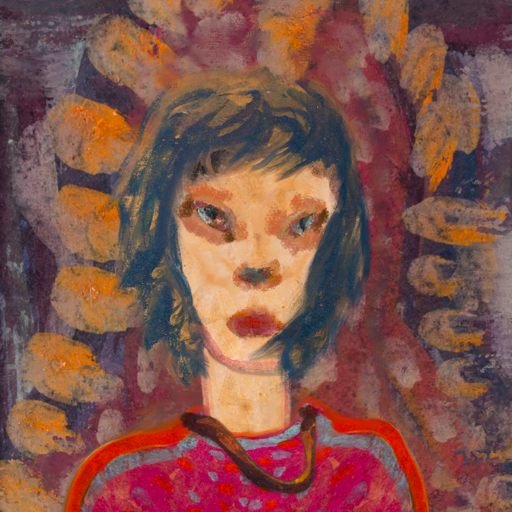
Background: Doll, Head And Neck Front: Childish, Face Front: Boggyland, Bust: Sisters, Hair Front: InTheSun, Head Accessory: Blank, Second Necklace: Comrade, Necklace: Blank, Baby: Blank